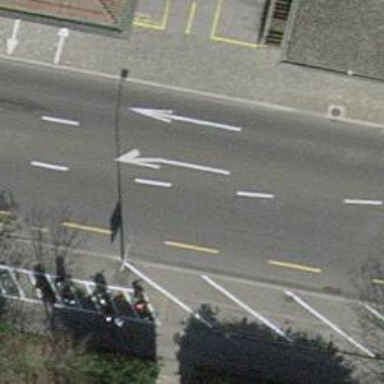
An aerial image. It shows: Primary highway with asphalt surface and sidewalks on both sides.